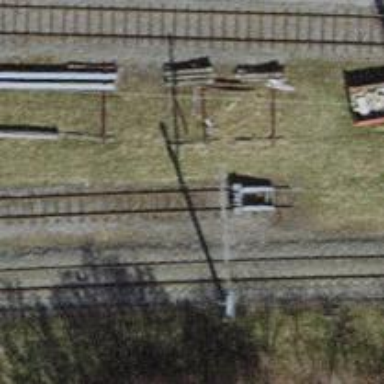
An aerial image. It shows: Railway buffer stop.